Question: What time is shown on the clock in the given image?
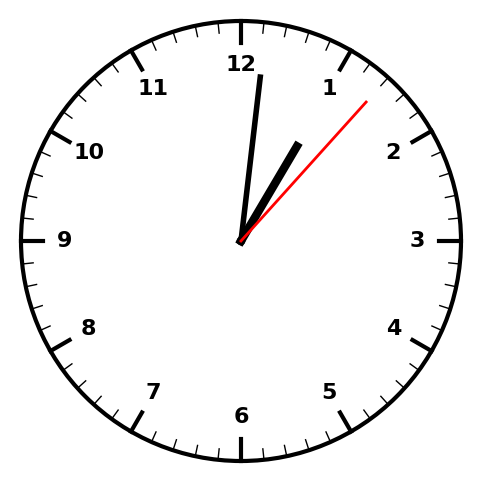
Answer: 01:01:07